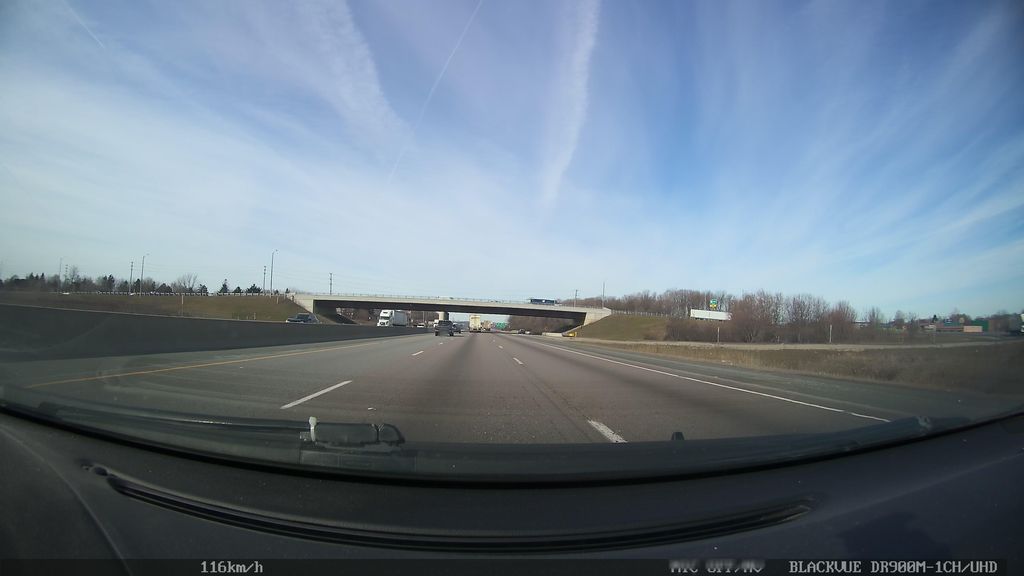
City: kitchener-waterloo